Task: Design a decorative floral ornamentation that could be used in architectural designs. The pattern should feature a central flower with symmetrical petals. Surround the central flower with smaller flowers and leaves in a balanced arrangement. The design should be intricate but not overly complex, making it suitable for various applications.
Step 1232:
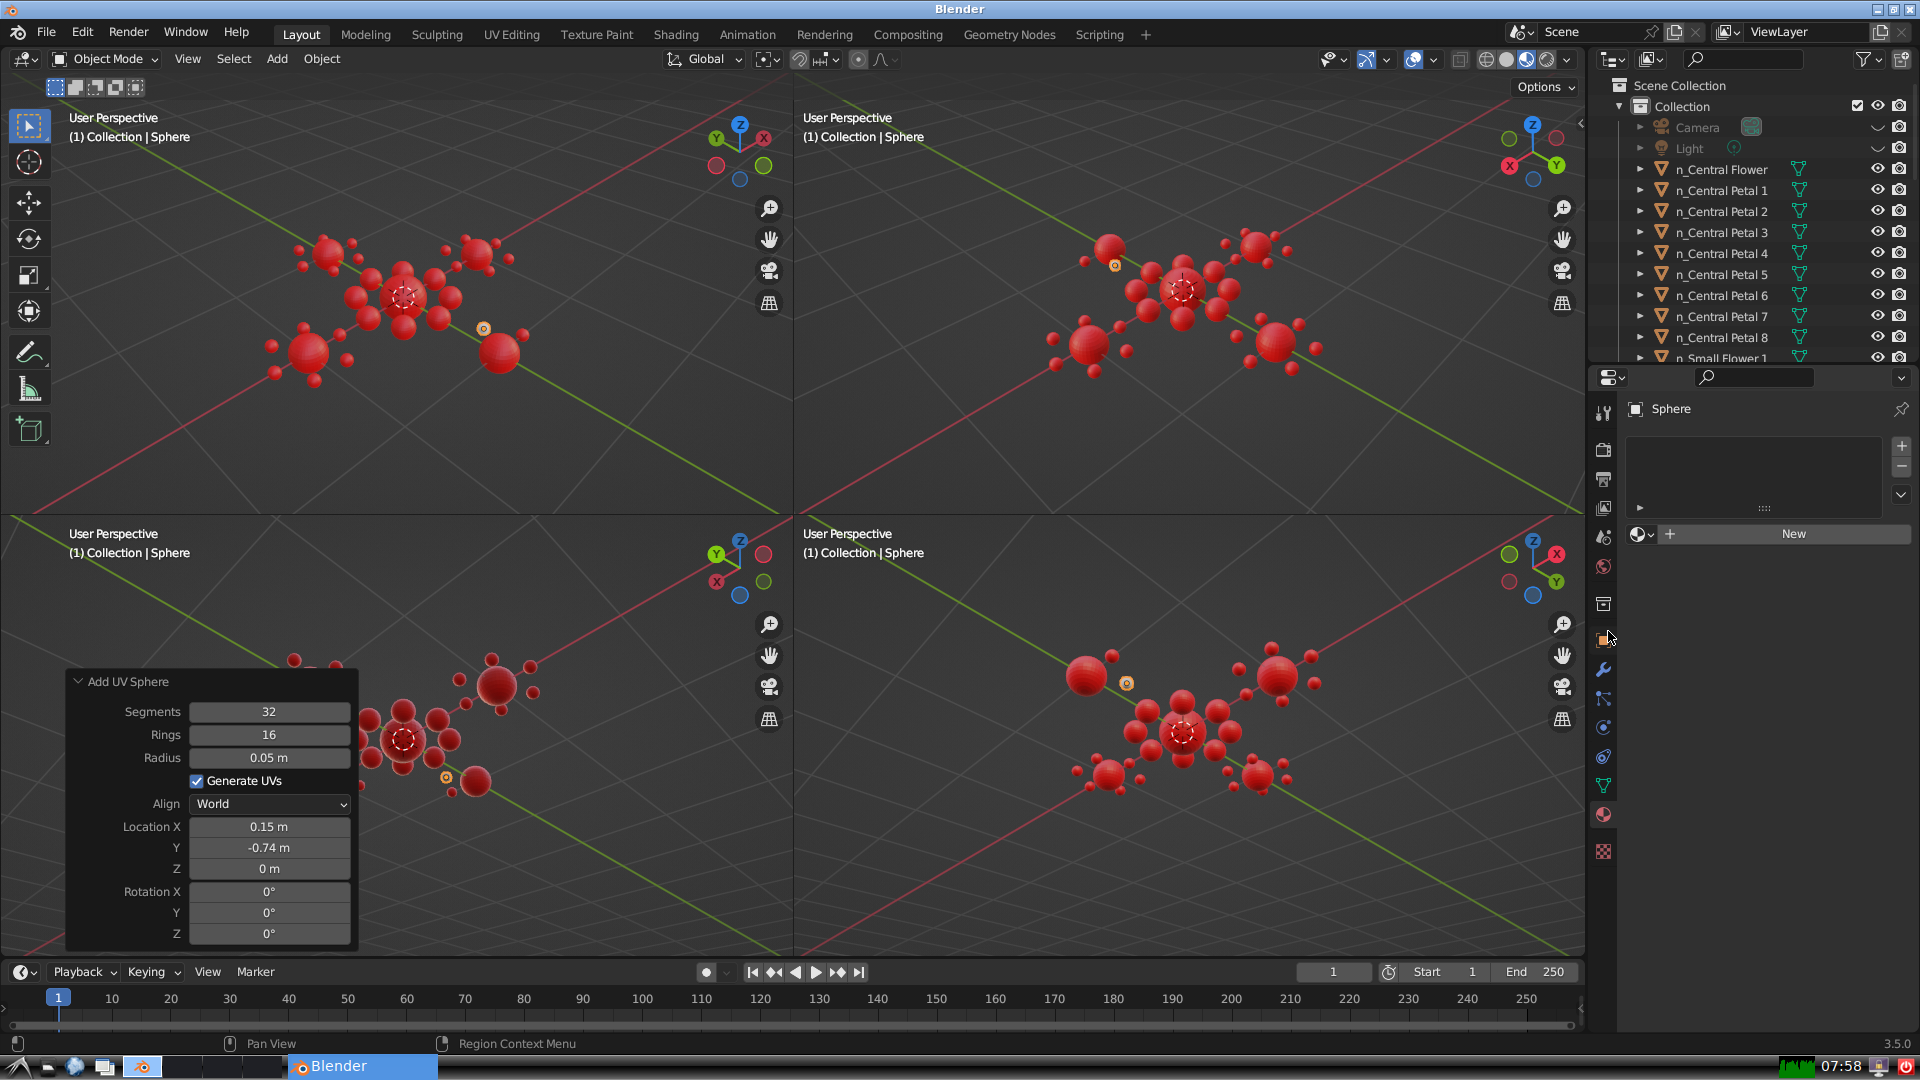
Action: click: no